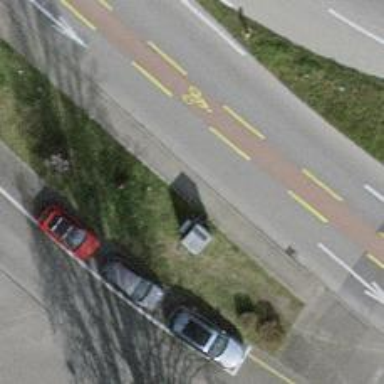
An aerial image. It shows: Asphalt sidewalk along the footway.